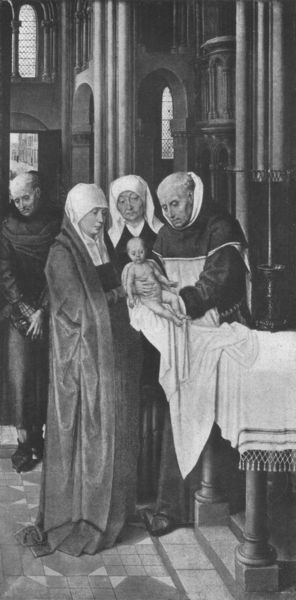
Titel: Altar der Anbetung der Könige
Standort: Brügge, Sint-Janshospitaal (EU - B)
Schlagwörter: gemälde, mann, nackt, umhang, weiß, frauen, fenster, kleid, schwarz, säulen, tisch, gebäude, tuch, haube, alt, jung, innenraum, kirche, fransen, kind, mutter, gotik, baby, bischof, alter, greis, schwarz-weiß, beten, altar, kleinkind, dienste, gotisch, christus, jesus, priester, mönch, tempel, taufe, maria, magdalena, oma, josef, jesuskind, taufbecken, flügelaltar, weihe, christuskind, darbringung, altarflügel, darbringung im tempel, simeon